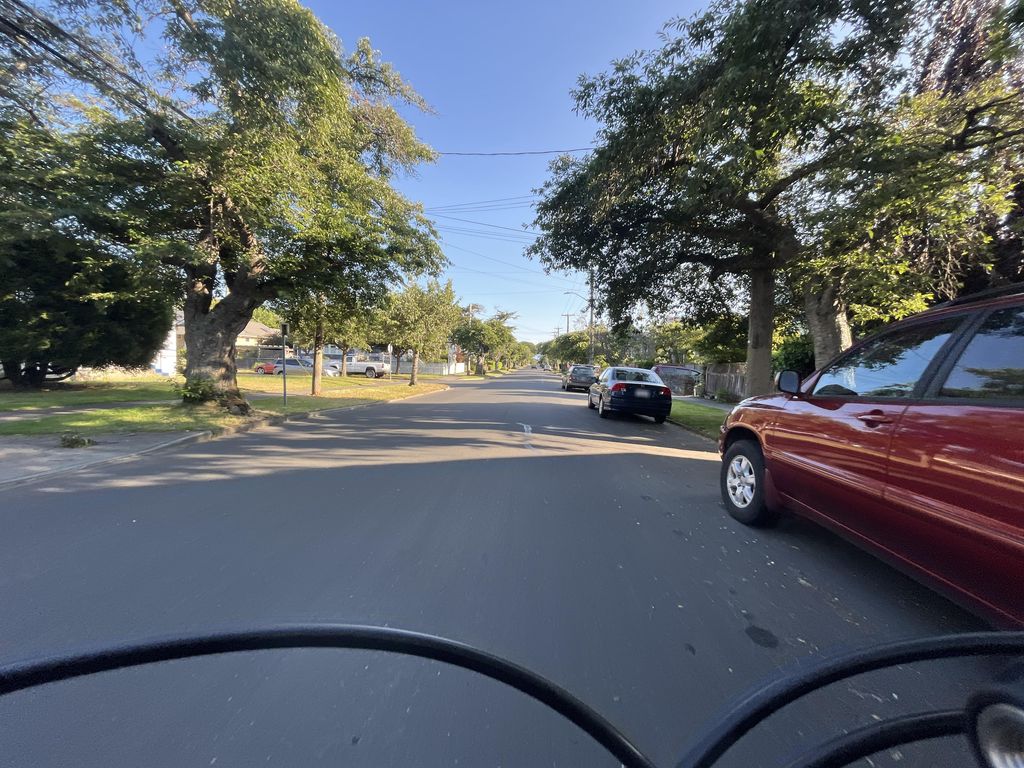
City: victoria